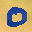
Label: 0